Question: I have a map that contains values from 0 to 1 but also NaN contents.
I manage to defined a contour like map with the following code in MATLAB:
'''
imagesc(map)
contourcmap('jet',[-0.3 0 0.3 0.6])
myMap = [[1 1 1]; ...
[1 0 0]; ...
[0 1 0]; ...
[0 0 1]];
colormap(myMap);
cbar = colorbar
'''
what I get is a map like this:
however I'd like to show only red,green and blue on the colorbar and get rid of the white range (i.e., [-0.3,0)) but don't want to change the color scale on the main map. is this possible in matlab?
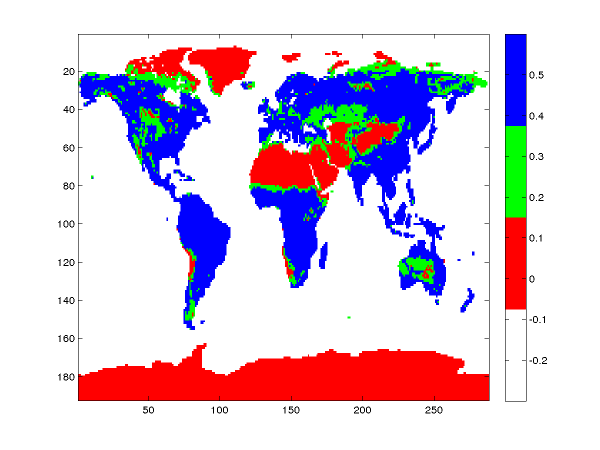
Answer: <URL>, including the color limits. This is done through the ''YLim'' property, like this:
'''
colorbar('YLim', [0 0.6]);
'''
Or you can modify this at any time using the object handle:
'''
cbar = colorbar;
set(cbar, 'YLim', [0 0.6]);
'''